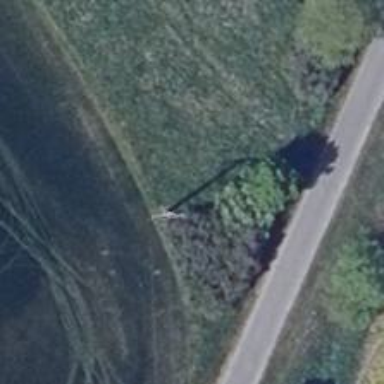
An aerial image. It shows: Power pole.